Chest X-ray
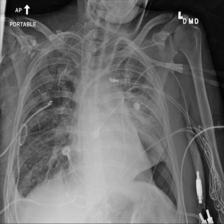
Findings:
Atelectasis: negative
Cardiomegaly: negative
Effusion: positive
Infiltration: negative
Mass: negative
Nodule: negative
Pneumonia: negative
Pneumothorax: positive
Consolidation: negative
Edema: negative
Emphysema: negative
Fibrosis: negative
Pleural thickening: positive
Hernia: negative